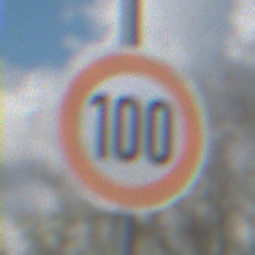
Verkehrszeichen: Geschwindigkeit100
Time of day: Midday
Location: Outdoor (Nature)
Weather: PartlyCloudy
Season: Autumn
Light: Natural